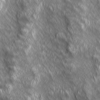
Label: not_dusty